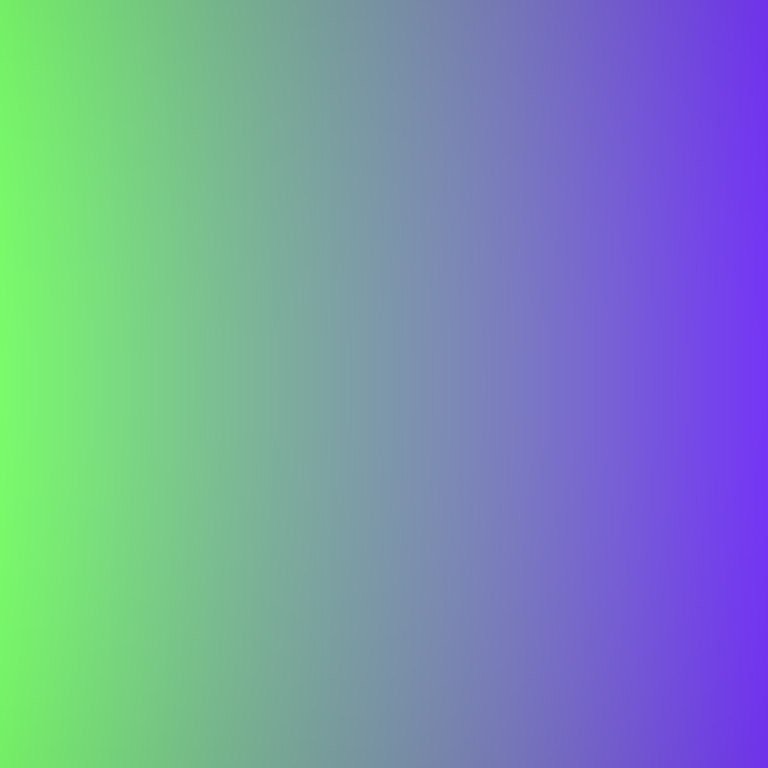
Abstract light effect, smooth gradient from vibrant green to deep purple, calm atmosphere, soft glow, no room, no furniture, no objects.